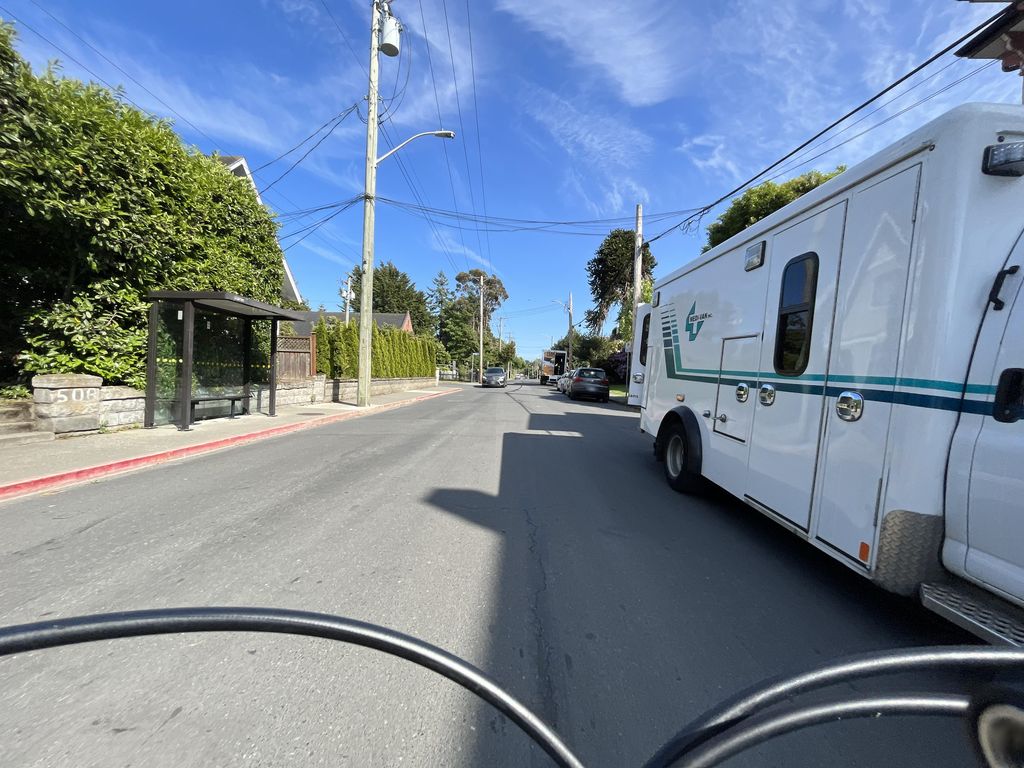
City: victoria